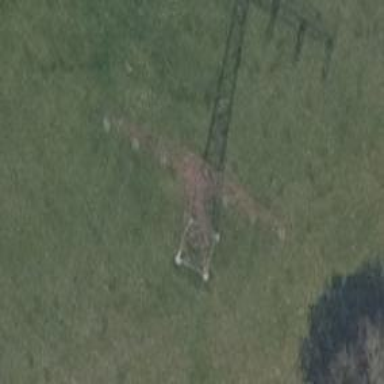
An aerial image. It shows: Power tower.